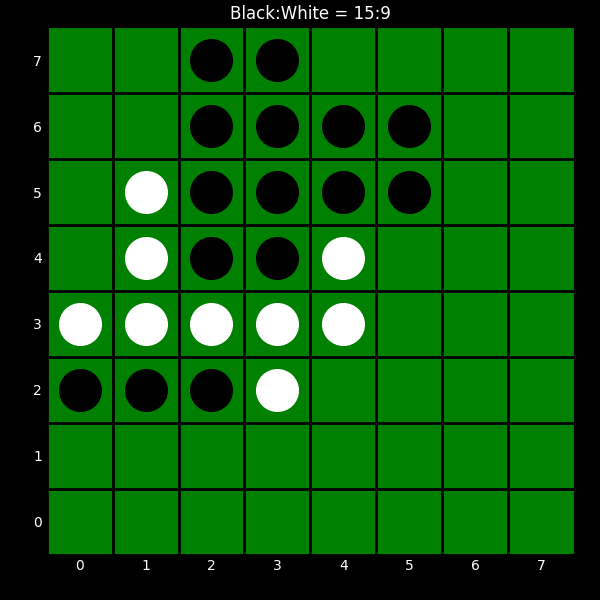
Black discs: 15
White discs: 9